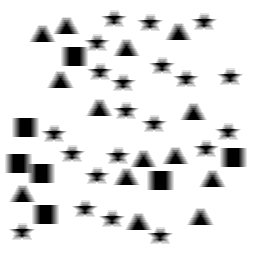
Squares: 7
Triangles: 14
Stars: 21
Total shapes: 42